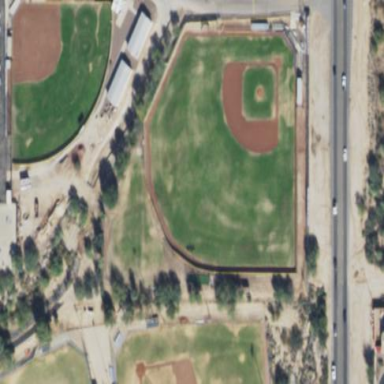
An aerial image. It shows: Baseball pitch for leisure and sports activities.